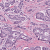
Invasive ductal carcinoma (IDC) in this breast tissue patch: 1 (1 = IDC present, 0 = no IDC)